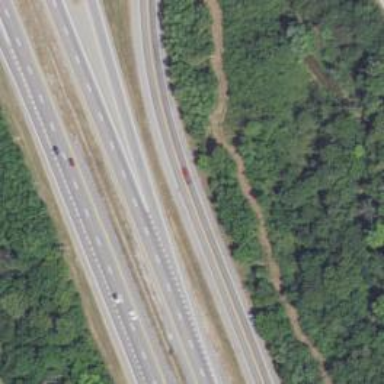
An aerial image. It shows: Motorway junction.